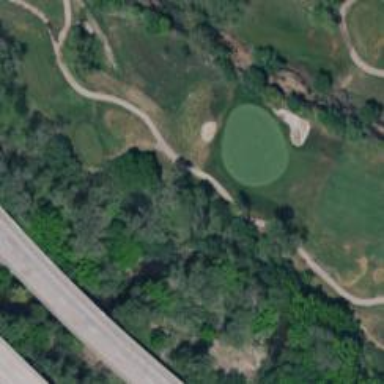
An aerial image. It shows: View of golf hole.